Field crop: maize
Growth stage: 2
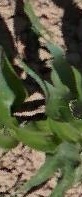
Species: maize